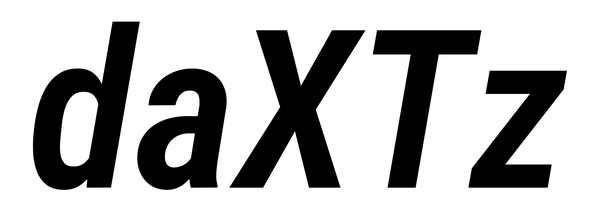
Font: Roboto-Italic_Condensed_SemiBold_Italic